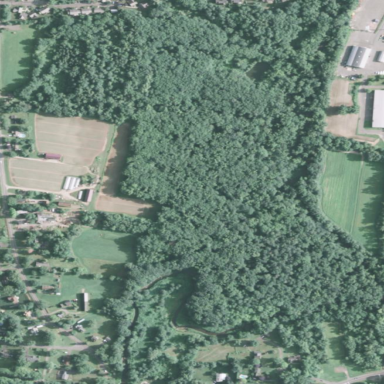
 designated as Existing Preserved Open Space."